Question: I am developing an android app inn which I want to use a Spinner with a white border as shown in the image.

Please help me how can I achieve the same.
Thanks in advance
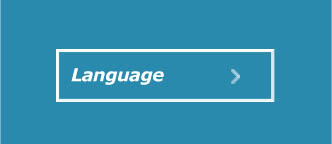
Answer: The best Solution for such things is to Create .
You need to create 9 patch image(Rectangle Box) which helps you to set the spinner with different resolution.
After creating